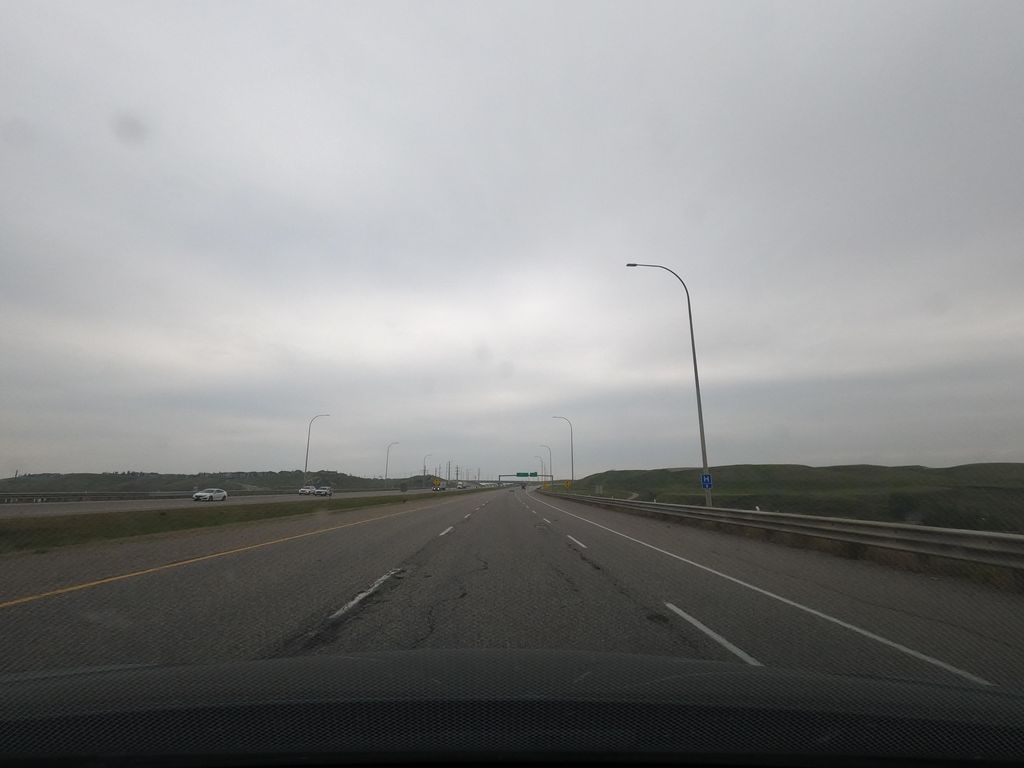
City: calgary